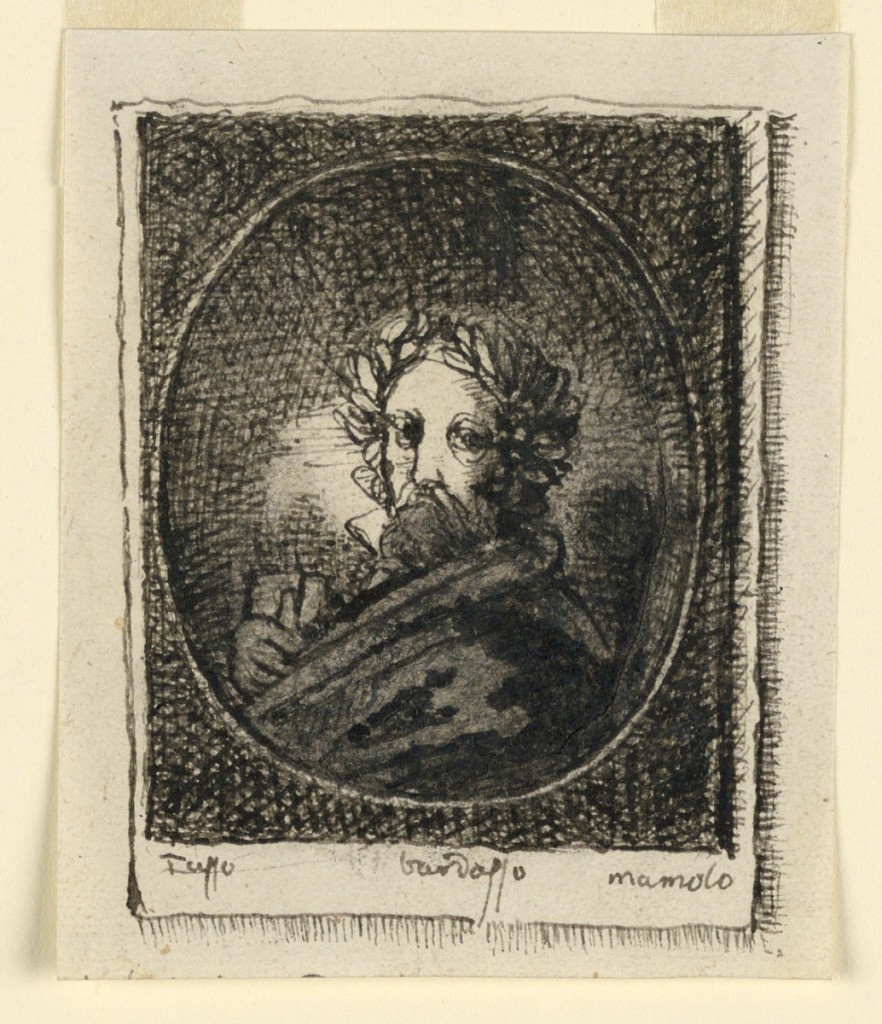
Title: Tasso
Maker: Fortunato Duranti, Italian, 1787 - 1863
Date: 1820-1850
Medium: Pen and ink, brush and wash on dark brown paper
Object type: Drawing
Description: An oval bust portrait of a bearded man with a laurel wreath. Seen in three-quarter profile. Framed rectangularly and seemingly placed on a tablet.